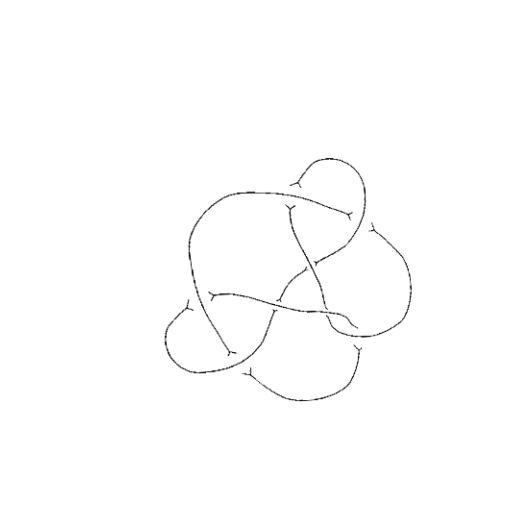
Crossing number: 8